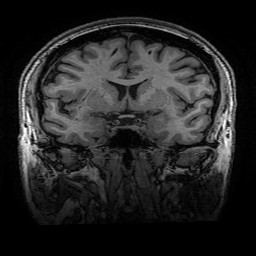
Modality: T1w
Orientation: sagittal
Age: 70
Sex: female
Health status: healthy
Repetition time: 2.53 s
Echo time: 0.0034 s